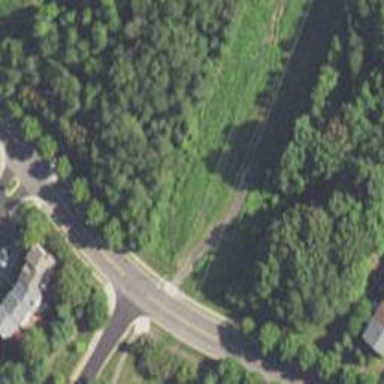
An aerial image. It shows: Asphalt cycleway.